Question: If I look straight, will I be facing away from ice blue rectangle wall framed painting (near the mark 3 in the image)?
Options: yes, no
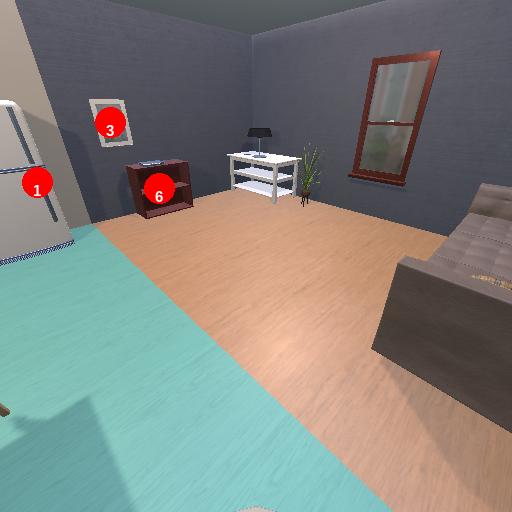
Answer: yes